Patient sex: M
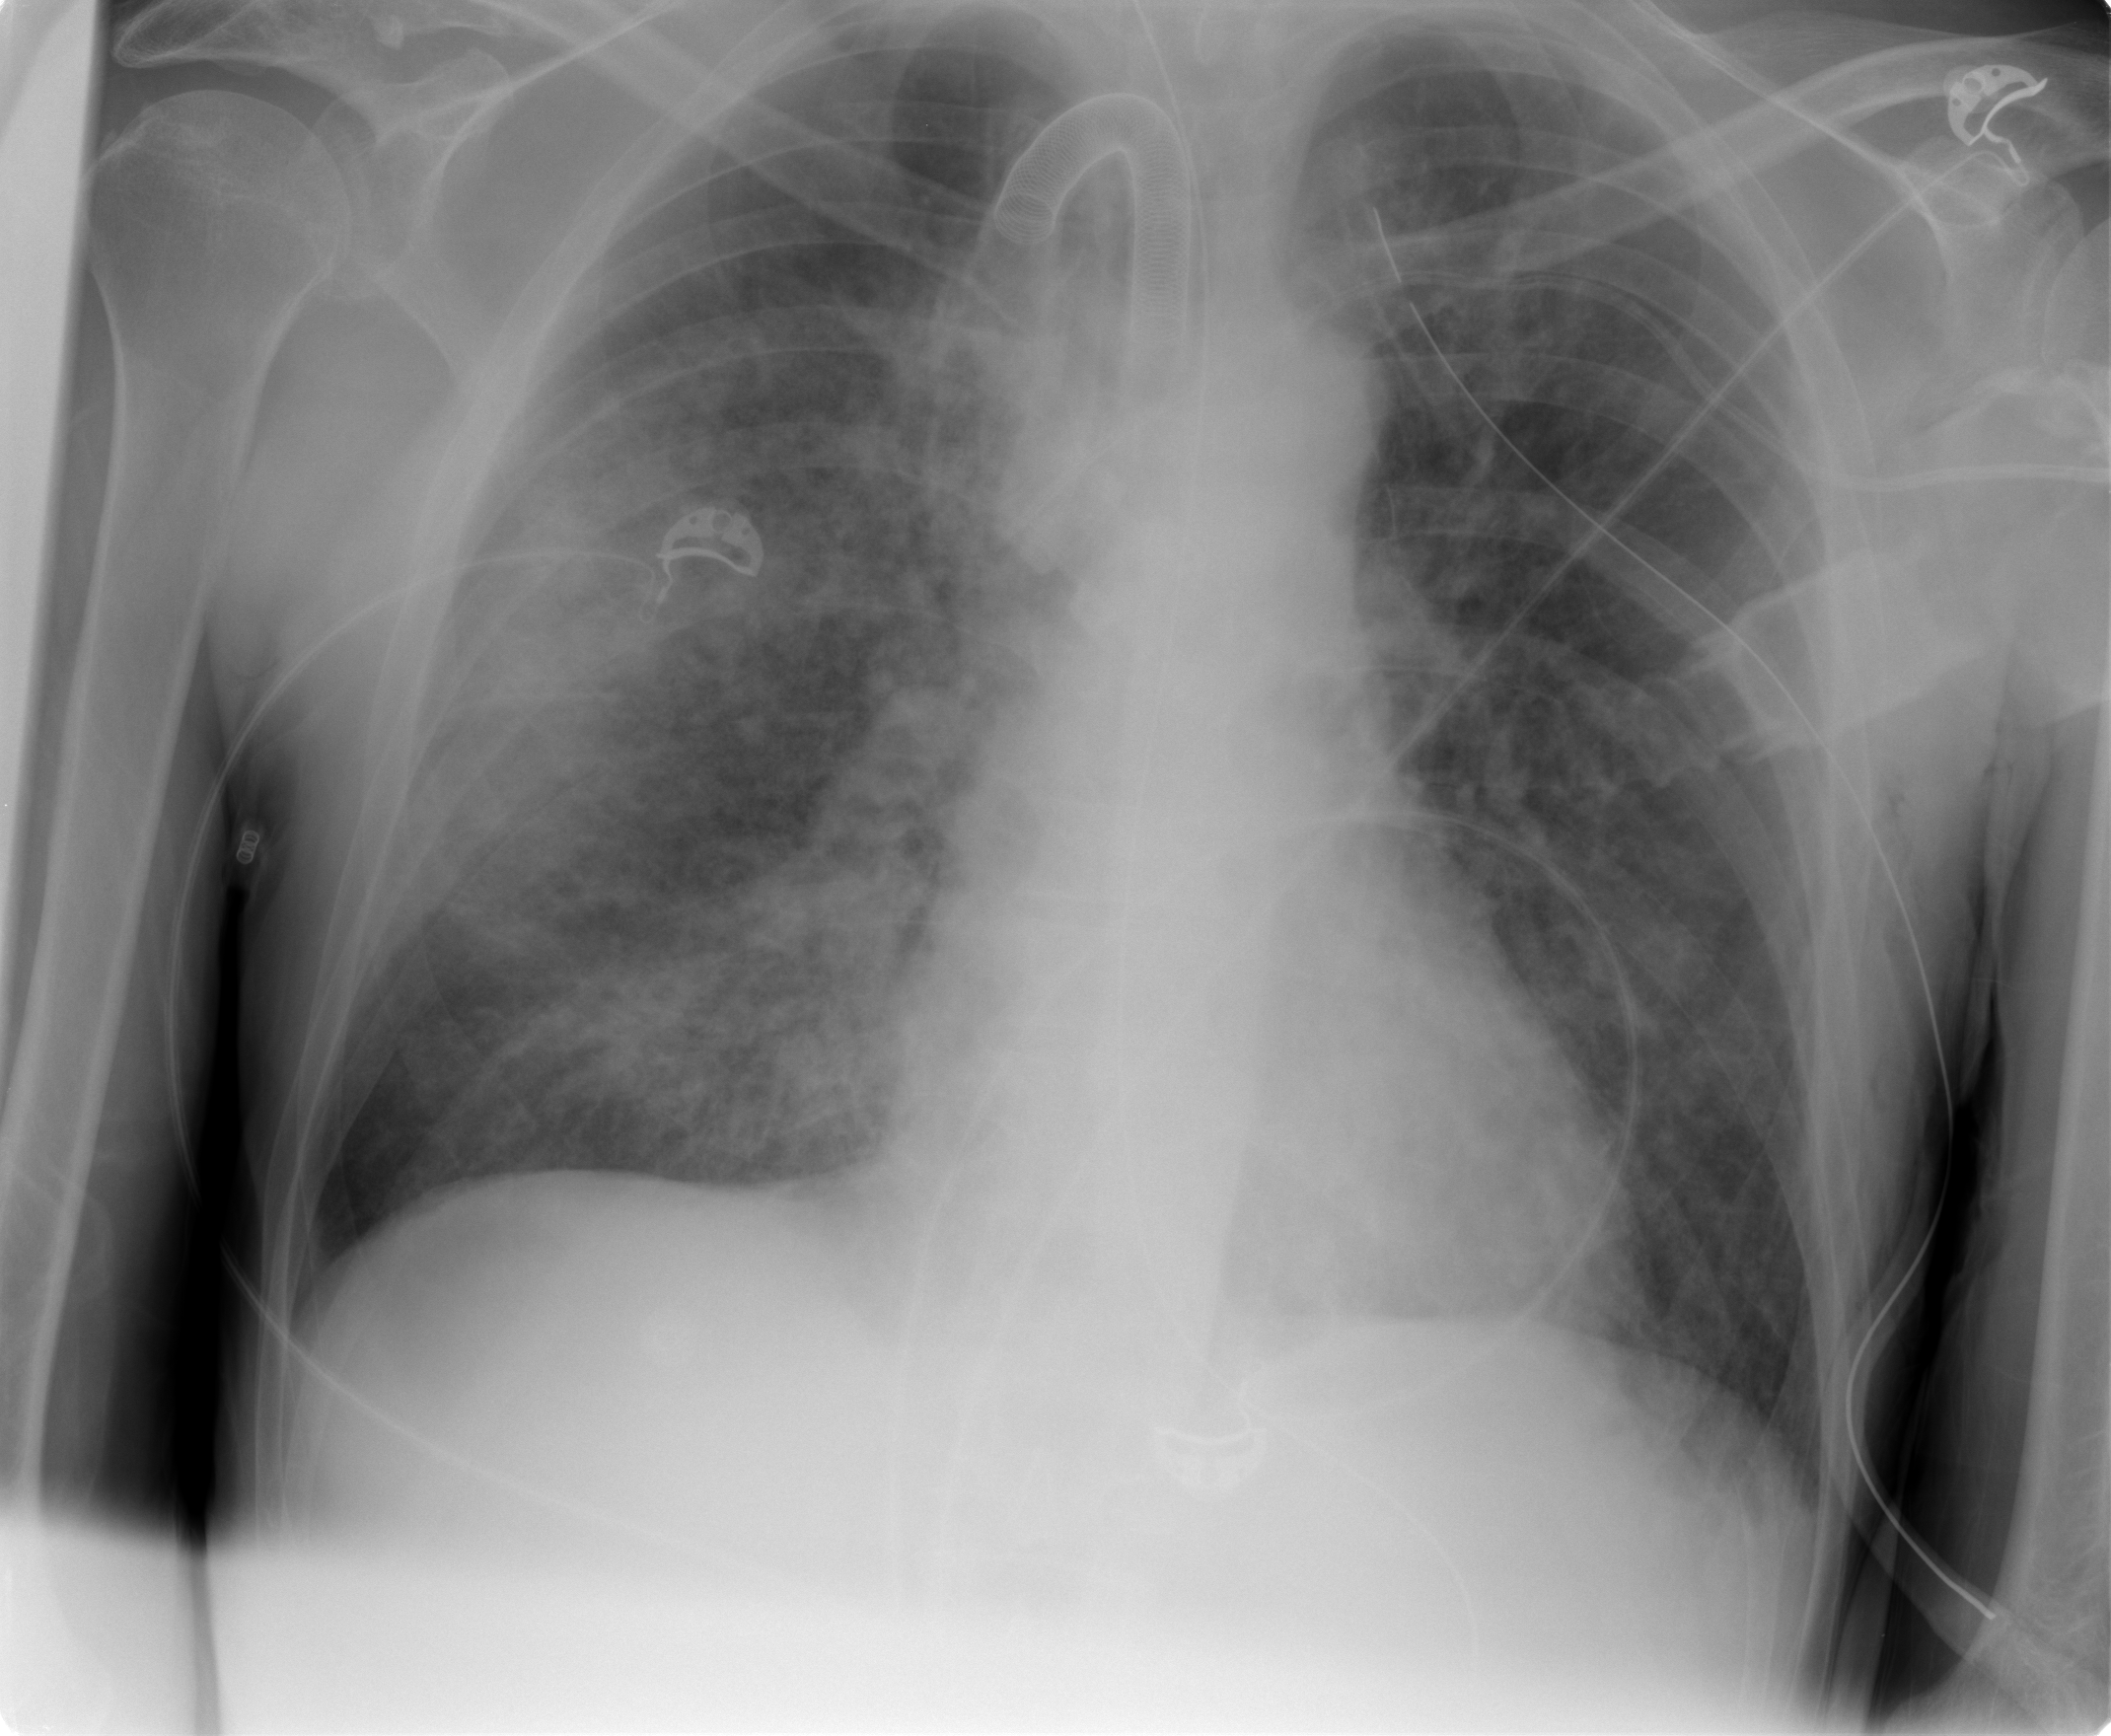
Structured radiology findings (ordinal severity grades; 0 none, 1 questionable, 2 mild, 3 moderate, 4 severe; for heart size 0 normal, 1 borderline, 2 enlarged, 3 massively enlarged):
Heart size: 0
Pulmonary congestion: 2
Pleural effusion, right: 0
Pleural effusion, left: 0
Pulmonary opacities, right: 4
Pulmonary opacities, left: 3
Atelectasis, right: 3
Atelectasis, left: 0